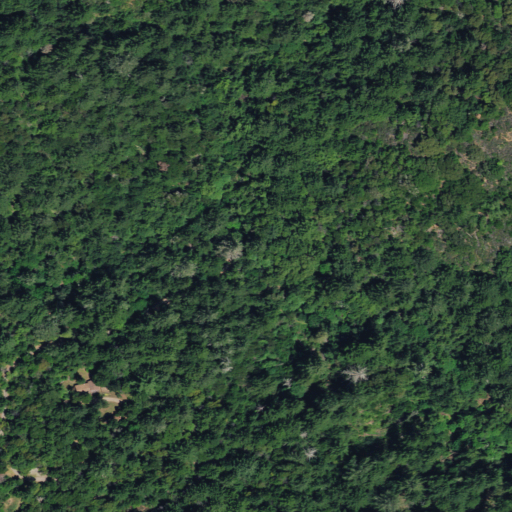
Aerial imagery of valley in California named Devils Canyon containing evergreen forest, open development, and mixed forest